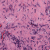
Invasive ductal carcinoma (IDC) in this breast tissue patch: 0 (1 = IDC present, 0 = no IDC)